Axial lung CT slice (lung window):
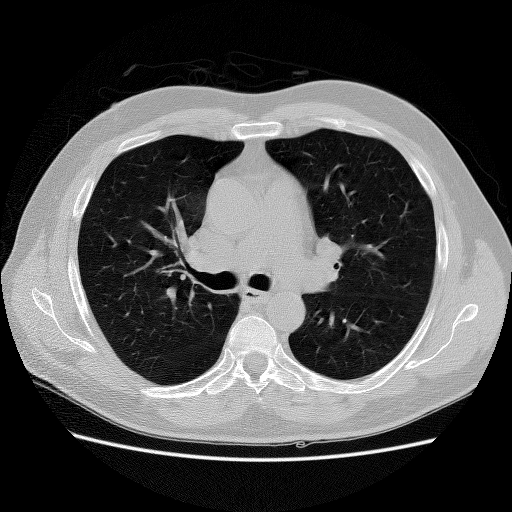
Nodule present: no